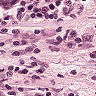
Metastatic tissue present: yes